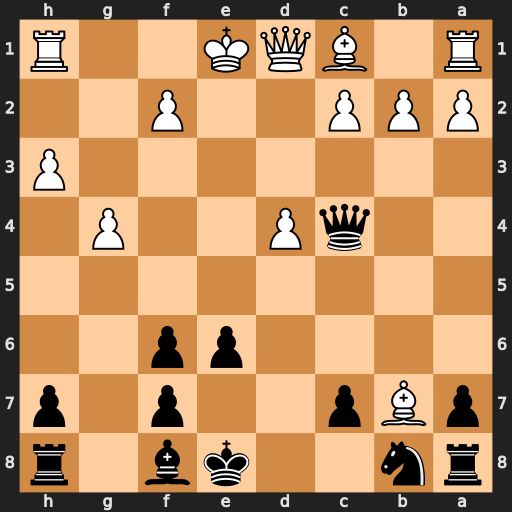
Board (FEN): rn2kb1r/pBp2p1p/4pp2/8/2qP2P1/7P/PPP2P2/R1BQK2R
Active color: b
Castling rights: KQkq
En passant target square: -
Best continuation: Qb4+ c3 Qxb7